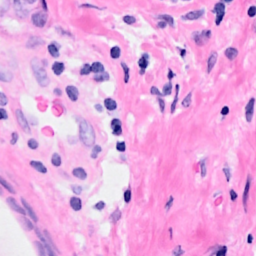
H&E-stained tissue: Breast